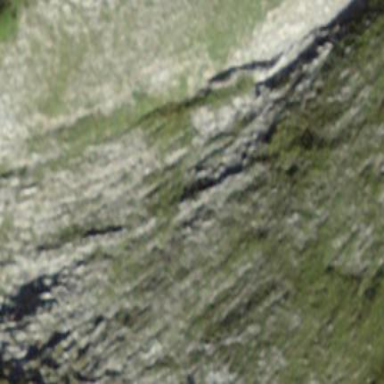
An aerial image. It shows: Natural scree.